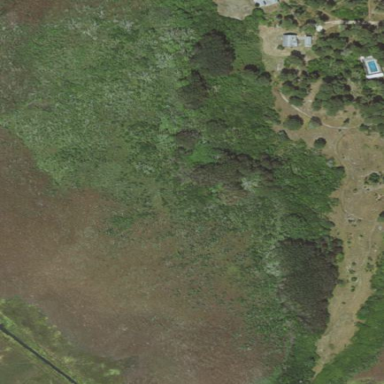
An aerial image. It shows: Conservation nature reserve area.